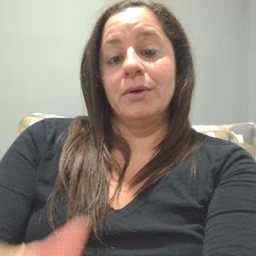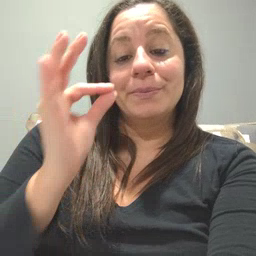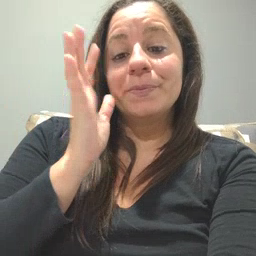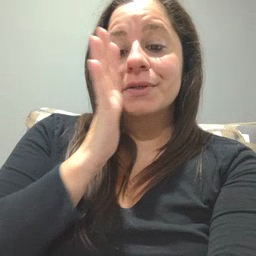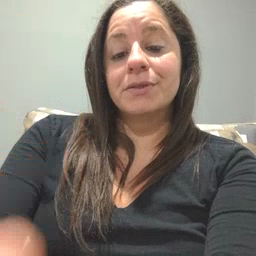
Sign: bee